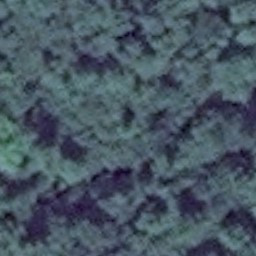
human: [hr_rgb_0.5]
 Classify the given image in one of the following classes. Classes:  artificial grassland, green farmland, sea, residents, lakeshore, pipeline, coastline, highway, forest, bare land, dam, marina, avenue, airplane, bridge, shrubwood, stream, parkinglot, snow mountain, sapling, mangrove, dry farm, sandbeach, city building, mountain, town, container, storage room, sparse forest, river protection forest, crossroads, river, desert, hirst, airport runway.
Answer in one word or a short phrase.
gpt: forest